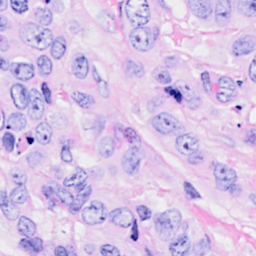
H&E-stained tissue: Breast